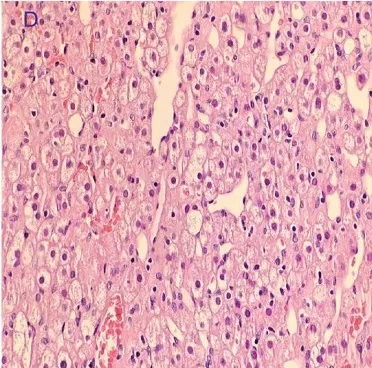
(D) The tumor morphology was observed using hematoxylin-eosin staining under a light microscope (10 x 40).
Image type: pathology (h&e)